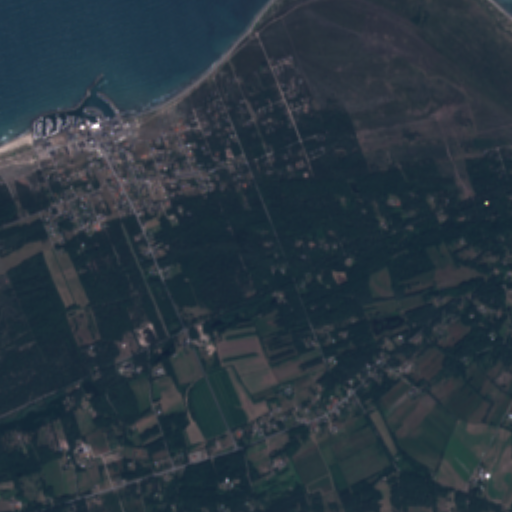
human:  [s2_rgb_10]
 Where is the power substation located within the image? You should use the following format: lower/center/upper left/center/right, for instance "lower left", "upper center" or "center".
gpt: The power substation is located in the lower left of the image.
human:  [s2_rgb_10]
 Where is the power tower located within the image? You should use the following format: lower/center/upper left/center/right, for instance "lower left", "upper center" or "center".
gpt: The power tower is located in the lower left of the image.
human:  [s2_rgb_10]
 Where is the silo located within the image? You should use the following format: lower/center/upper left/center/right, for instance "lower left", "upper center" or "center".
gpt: The silo is located in the upper left of the image.
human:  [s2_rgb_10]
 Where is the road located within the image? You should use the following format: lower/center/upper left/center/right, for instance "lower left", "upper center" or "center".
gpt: There is no road in the image.